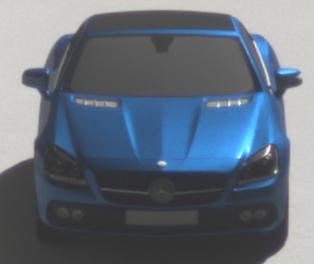
Make: Mercedes-Benz
Model: SLK 200
Detailed model: SLK-Class (172)
Model produced from: 2011/03
Model produced until: 2015/04
Doors: 2
Color: blue
Road condition: dry road
Daytime: midday
Contrast: high contrast